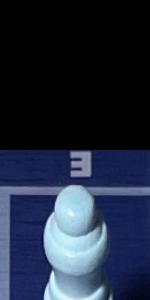
Label: Empty